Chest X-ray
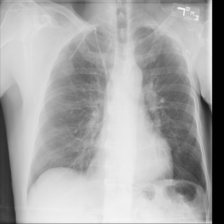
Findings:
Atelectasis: negative
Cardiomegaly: negative
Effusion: negative
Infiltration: negative
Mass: negative
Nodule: negative
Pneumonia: negative
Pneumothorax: negative
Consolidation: negative
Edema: negative
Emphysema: negative
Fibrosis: negative
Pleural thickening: negative
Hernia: negative